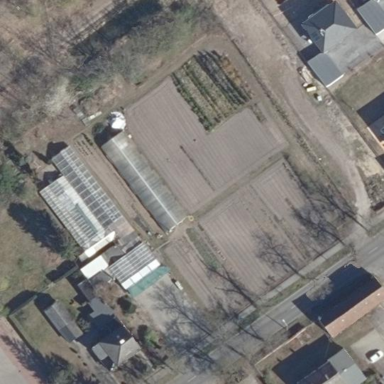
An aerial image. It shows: Plant nursery area.